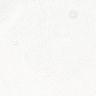
Metastatic tissue present: no